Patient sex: M
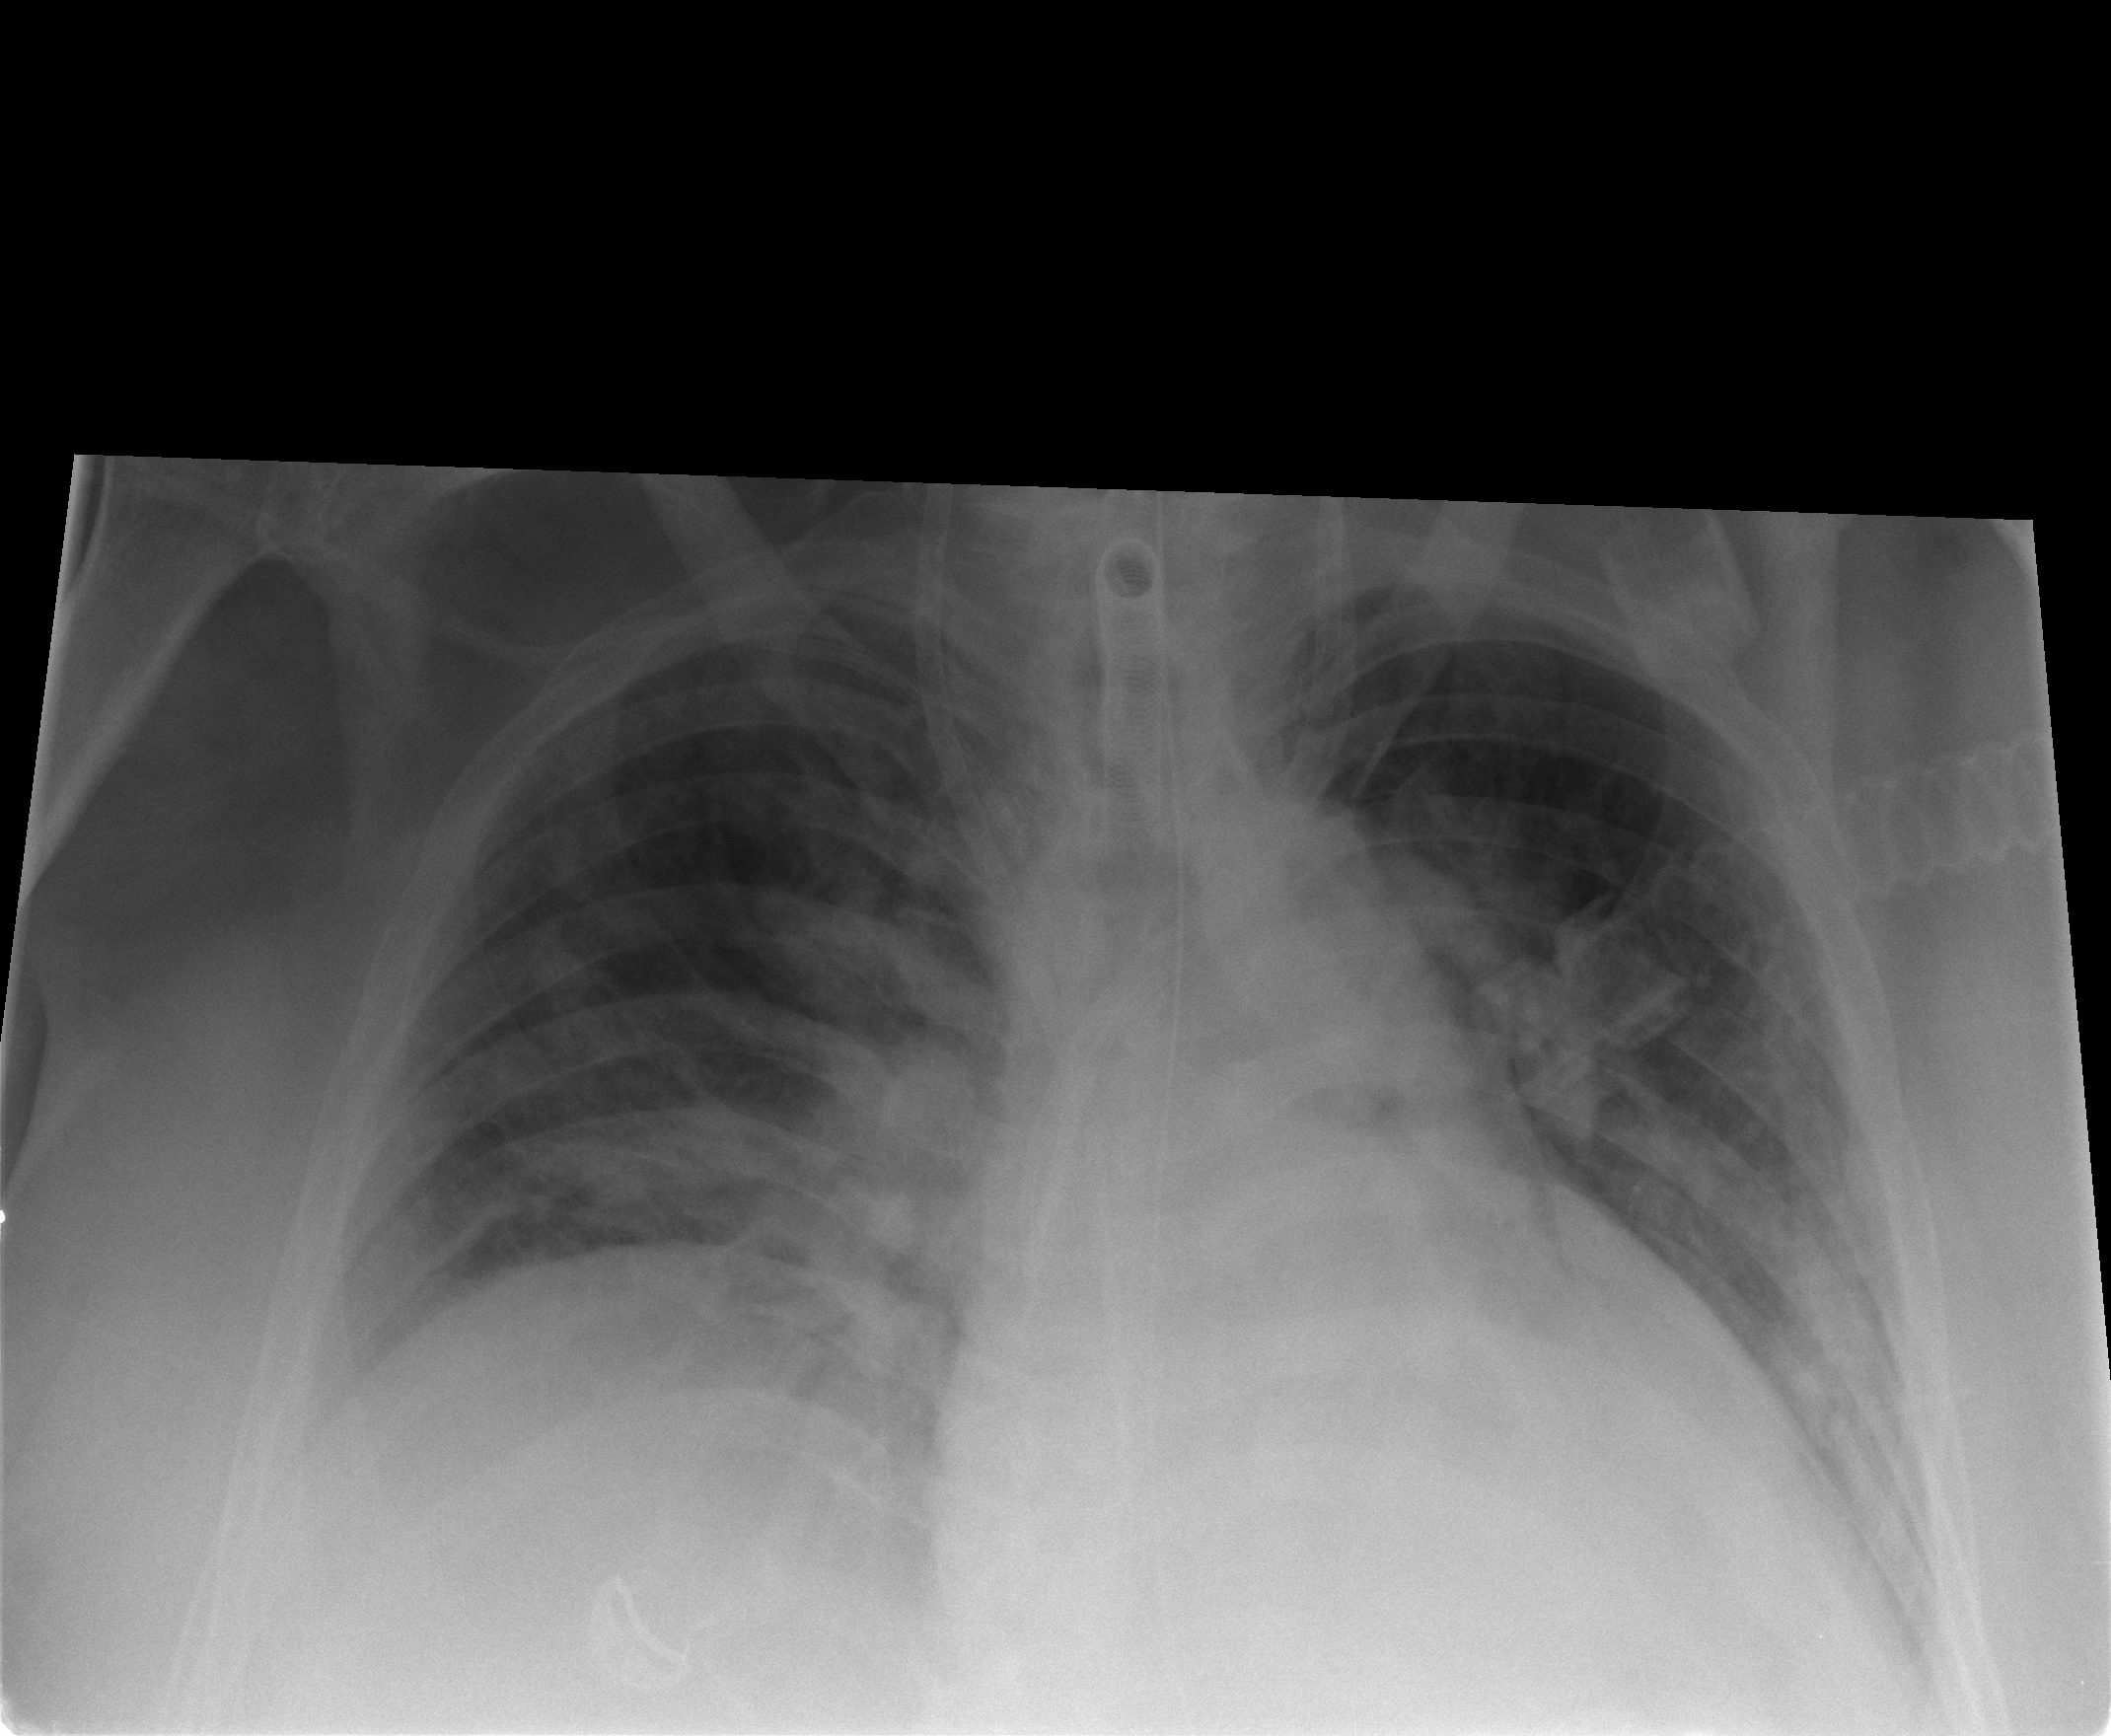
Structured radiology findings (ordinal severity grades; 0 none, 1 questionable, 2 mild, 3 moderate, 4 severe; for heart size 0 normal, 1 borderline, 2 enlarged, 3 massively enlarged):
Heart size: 2
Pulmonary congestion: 3
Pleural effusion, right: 0
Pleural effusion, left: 1
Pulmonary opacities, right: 2
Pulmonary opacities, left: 2
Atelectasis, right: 2
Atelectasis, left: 2